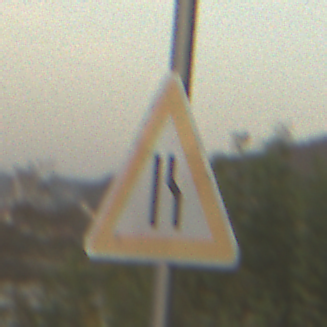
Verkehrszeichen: EinseitigVerengteFahrbahnRechts
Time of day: SunriseSunset
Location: Outdoor (Nature)
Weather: PartlyCloudy
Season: NotSpecified
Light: Natural